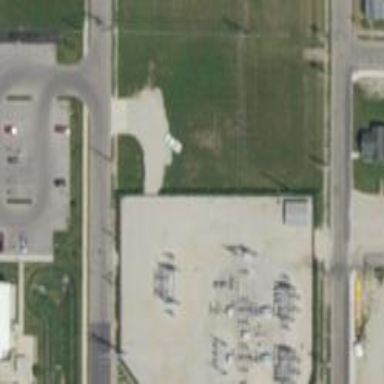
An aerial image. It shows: Power substation.